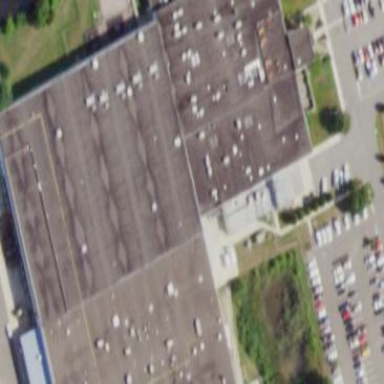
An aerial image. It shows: Building with black roof.